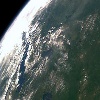
Label: land